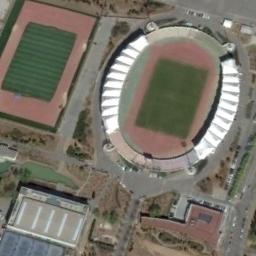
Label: stadium